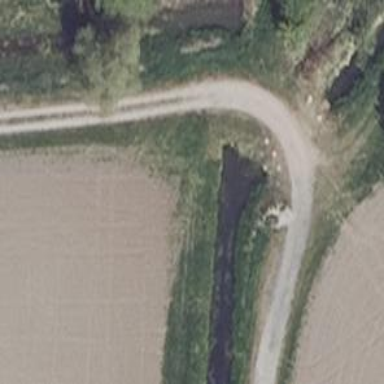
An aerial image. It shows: Culvert tunnel.